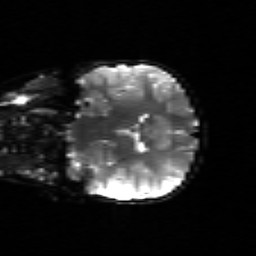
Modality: sbref
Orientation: coronal
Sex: female
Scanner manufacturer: siemens
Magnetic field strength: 3 T
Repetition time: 5 s
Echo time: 0.0694 s